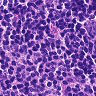
Metastatic tissue present: no